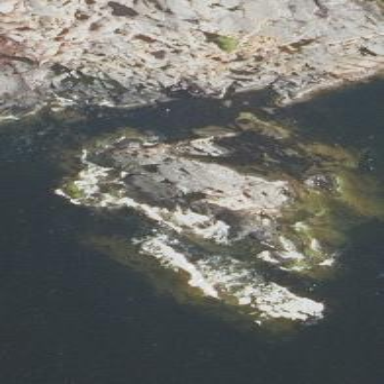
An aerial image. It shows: Islet located along the natural coastline.